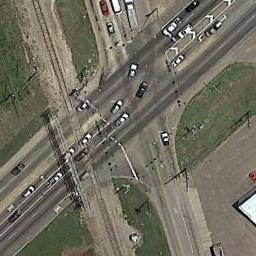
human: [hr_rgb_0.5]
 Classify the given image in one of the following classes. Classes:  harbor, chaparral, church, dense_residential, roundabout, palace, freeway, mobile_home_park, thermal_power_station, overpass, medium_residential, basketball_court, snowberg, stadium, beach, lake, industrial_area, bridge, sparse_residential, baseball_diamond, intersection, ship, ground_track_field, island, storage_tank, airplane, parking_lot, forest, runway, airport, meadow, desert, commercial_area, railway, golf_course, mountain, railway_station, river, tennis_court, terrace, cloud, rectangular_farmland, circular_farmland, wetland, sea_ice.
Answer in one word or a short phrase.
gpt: intersection